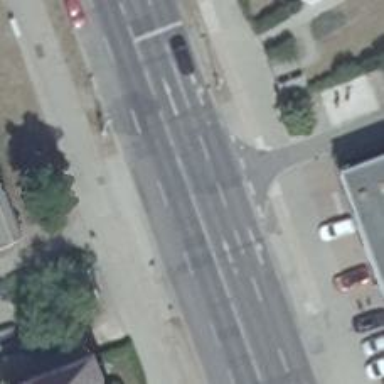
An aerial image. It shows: Secondary road with asphalt surface. There is parallel on-street parking available on the left lane.